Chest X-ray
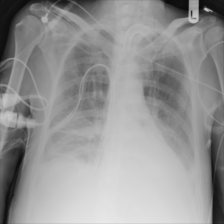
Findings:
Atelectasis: negative
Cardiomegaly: negative
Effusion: positive
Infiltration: negative
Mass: negative
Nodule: negative
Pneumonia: negative
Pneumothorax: negative
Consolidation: negative
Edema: negative
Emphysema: negative
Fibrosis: negative
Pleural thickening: negative
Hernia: negative